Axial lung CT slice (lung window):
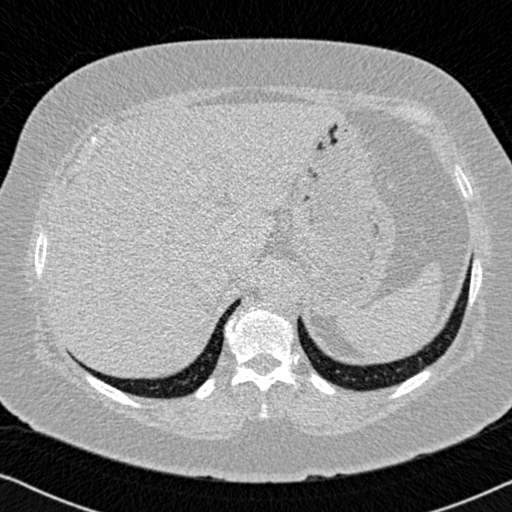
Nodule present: no